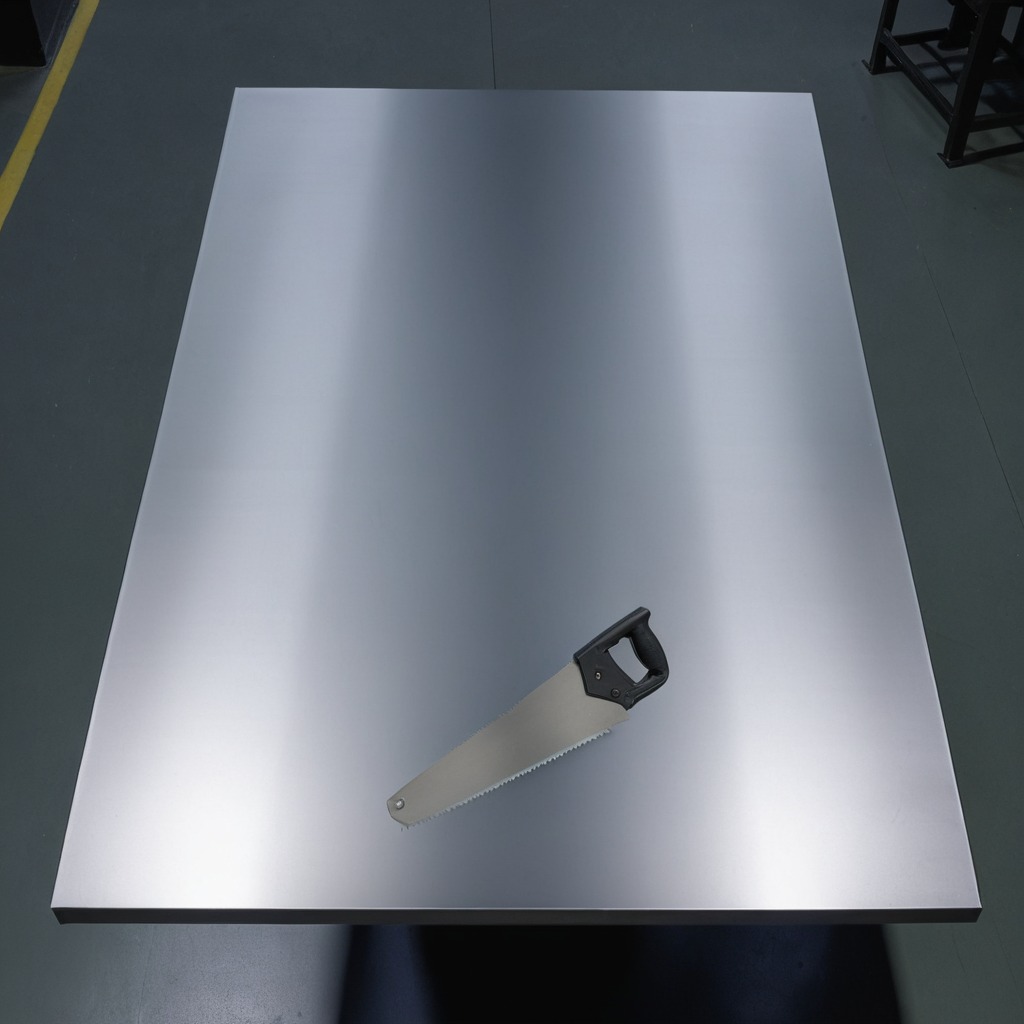
A metal saw is lying on the clean empty table in the basement in the evening.